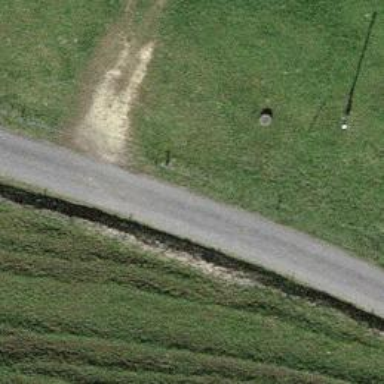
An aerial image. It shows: Paved track road with grade1 track type.